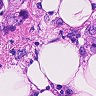
Metastatic tissue present: yes